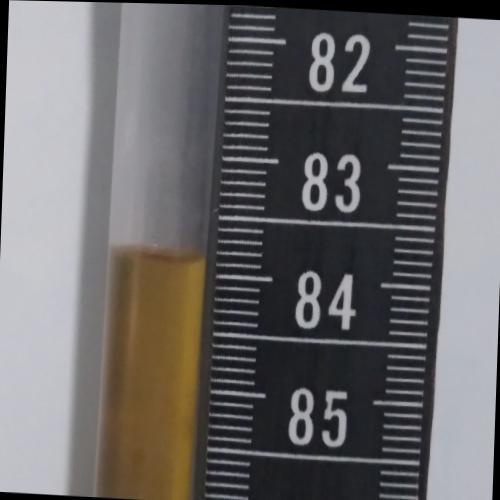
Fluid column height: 83.9 cm